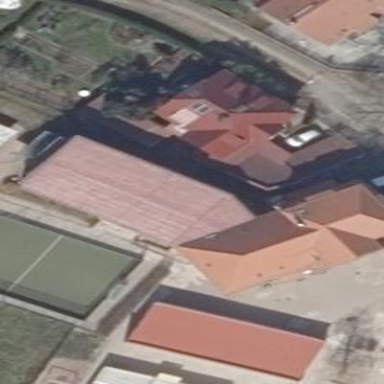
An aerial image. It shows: Building with flat roof.